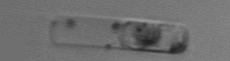
Label: Guinardia_delicatula_TAG_internal_parasite